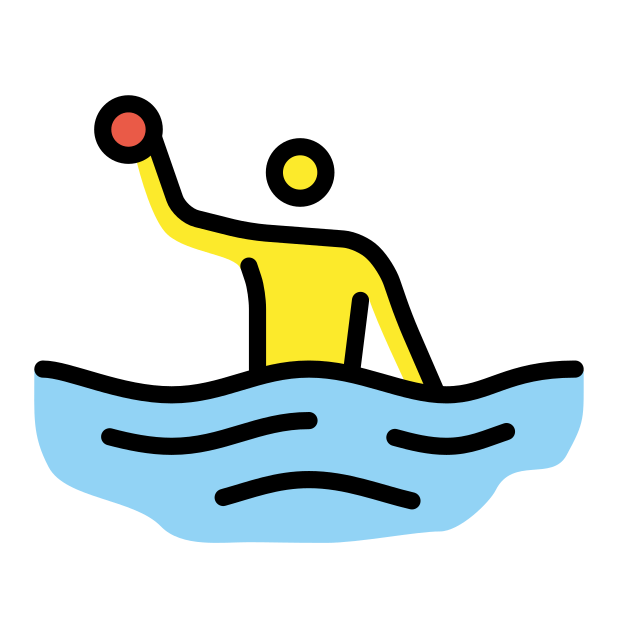
Emoji: 🤽
Name: water polo
Unicode: 0x1f93d